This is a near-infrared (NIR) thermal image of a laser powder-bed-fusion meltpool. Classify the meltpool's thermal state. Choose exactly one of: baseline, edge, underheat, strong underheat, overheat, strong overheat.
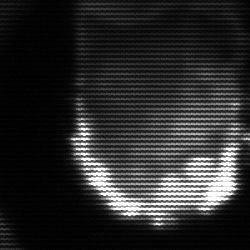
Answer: baseline